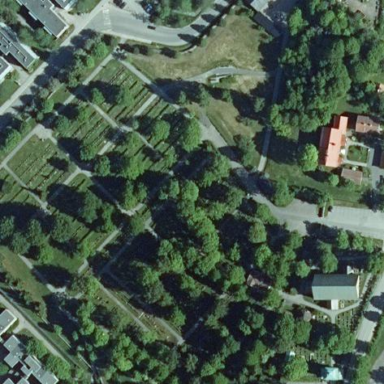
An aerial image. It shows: Graveyard.